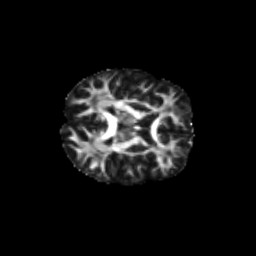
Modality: FA
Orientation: axial
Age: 27
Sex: female
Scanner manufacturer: siemens
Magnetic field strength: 3 T
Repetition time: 1.8 s
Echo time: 0.07 s